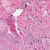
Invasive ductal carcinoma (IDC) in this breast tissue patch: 0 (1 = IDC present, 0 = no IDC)